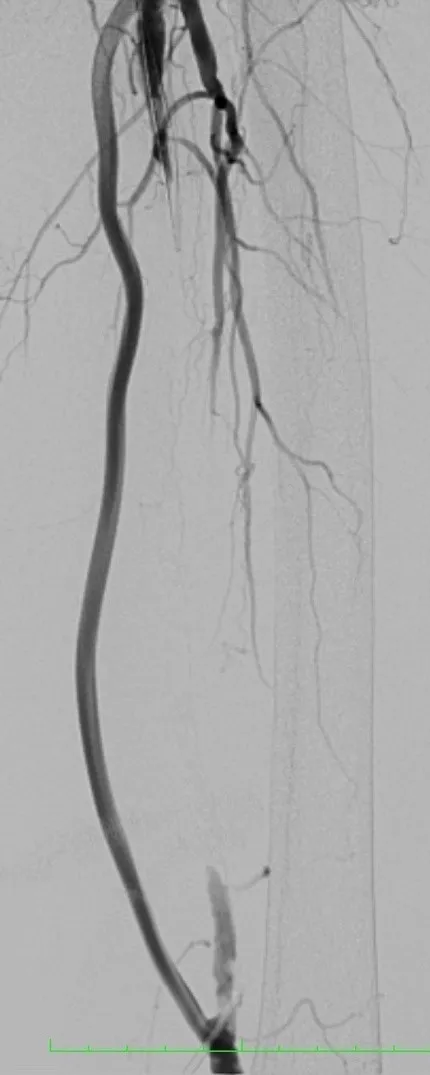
Preoperative angiography showing the bypass graft and the occluded superficial femoral artery.
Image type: radiology (ct)